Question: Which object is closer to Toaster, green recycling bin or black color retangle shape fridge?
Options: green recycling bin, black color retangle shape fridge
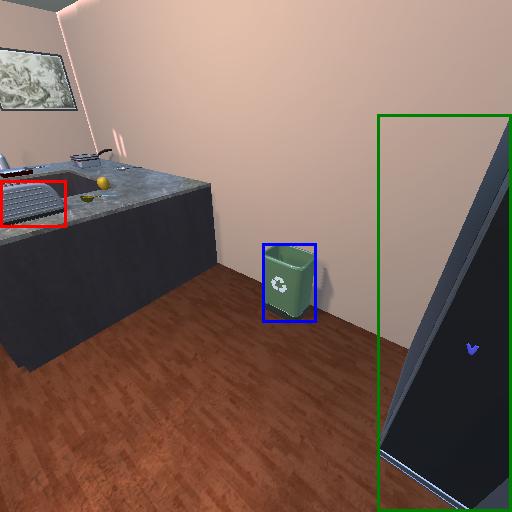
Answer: green recycling bin